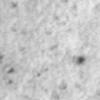
Label: no_change